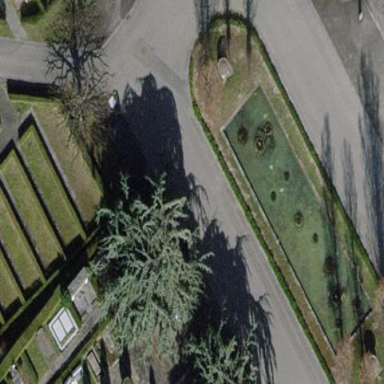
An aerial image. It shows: Beautiful fountain.